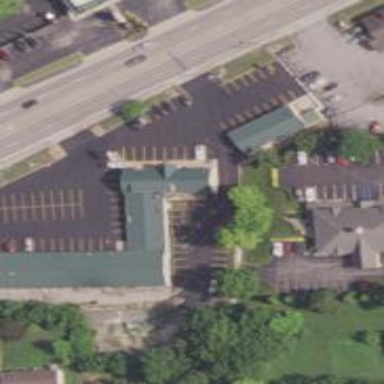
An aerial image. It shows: Retail building.